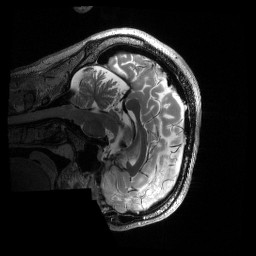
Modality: T2w
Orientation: sagittal
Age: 38
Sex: male
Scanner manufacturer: siemens
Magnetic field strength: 3 T
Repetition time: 3.2 s
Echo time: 0.563 s